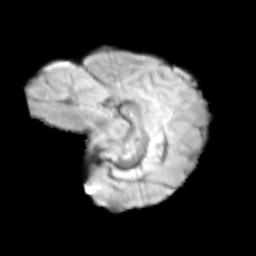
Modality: T2w
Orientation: sagittal
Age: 13
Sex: male
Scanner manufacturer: siemens
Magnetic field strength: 3 T
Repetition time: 3.8 s
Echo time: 0.07 s